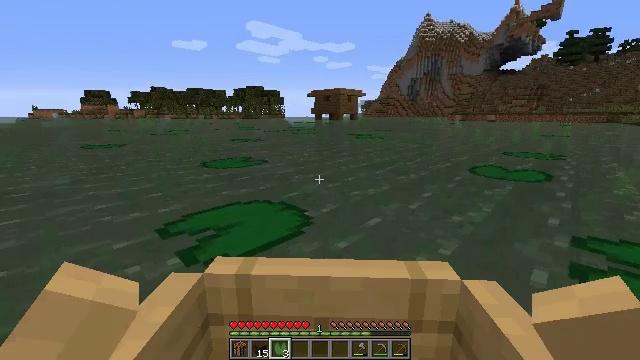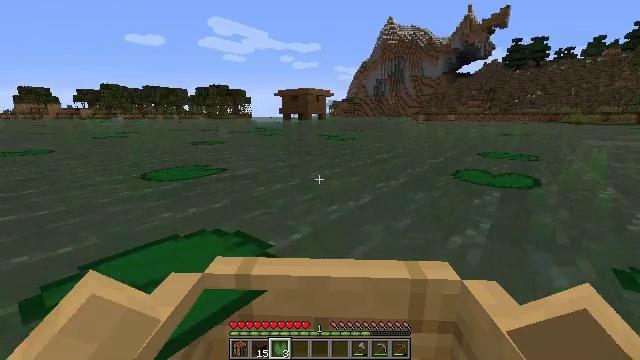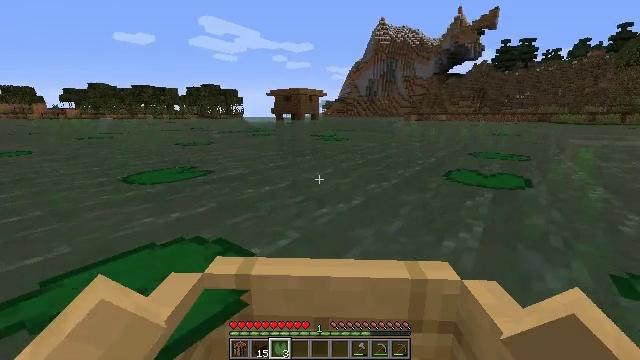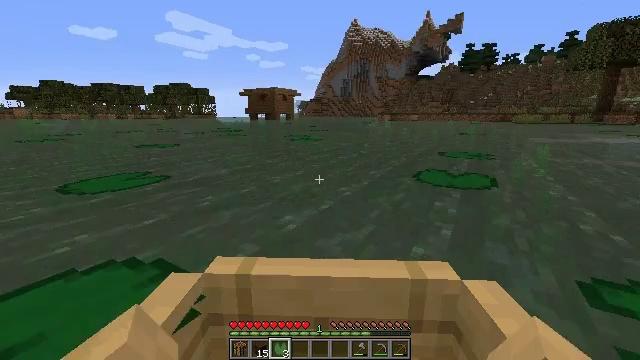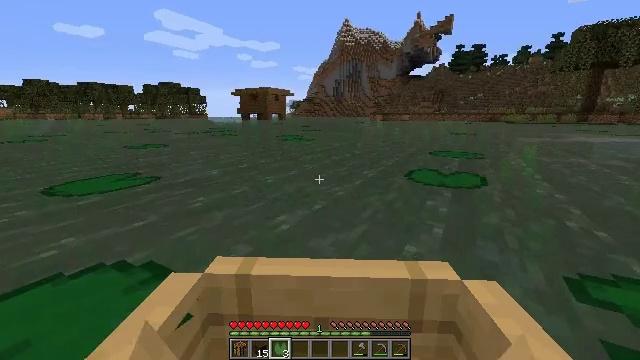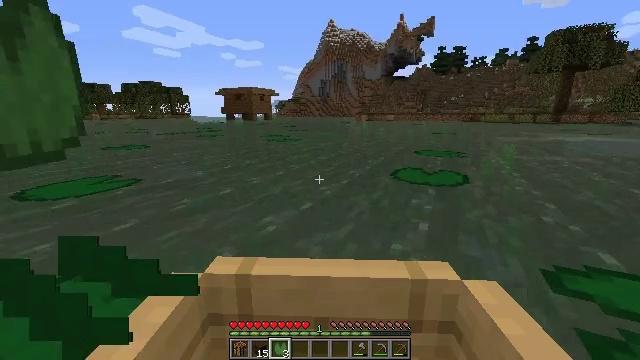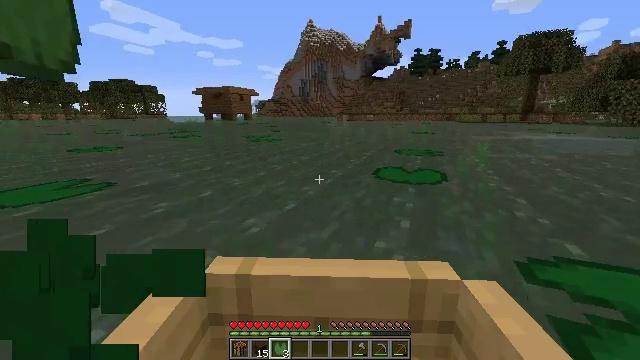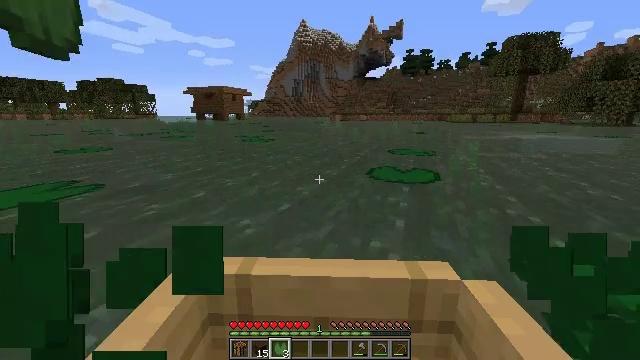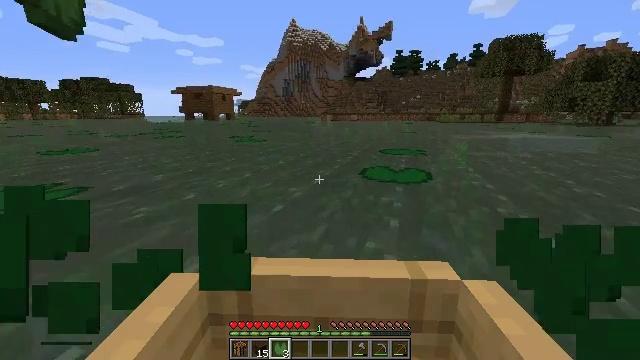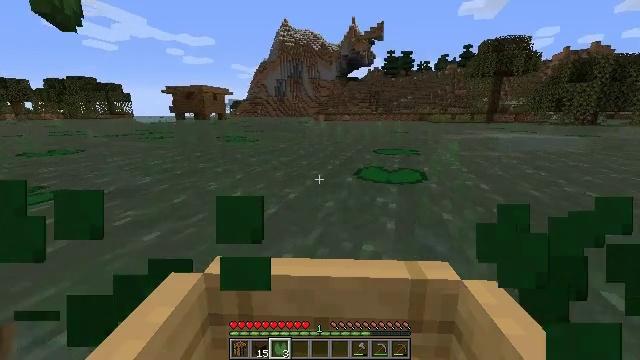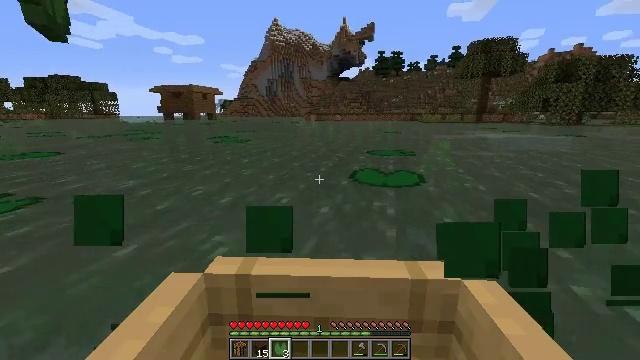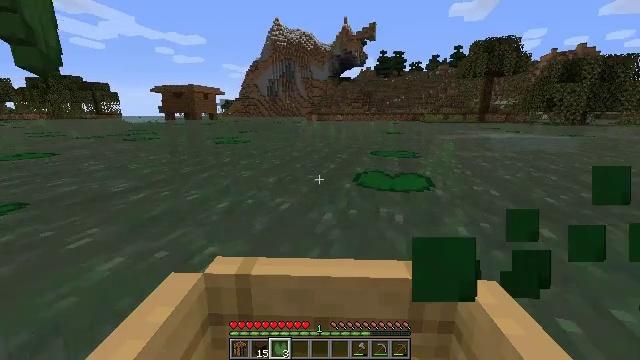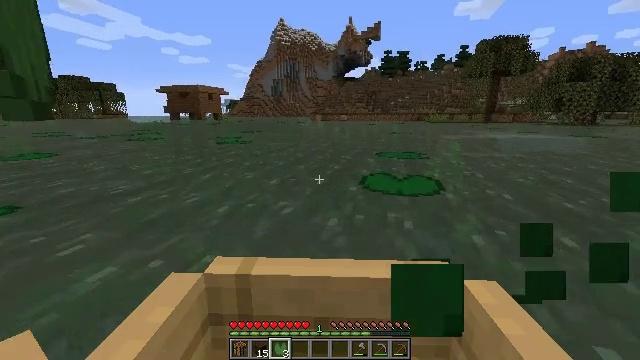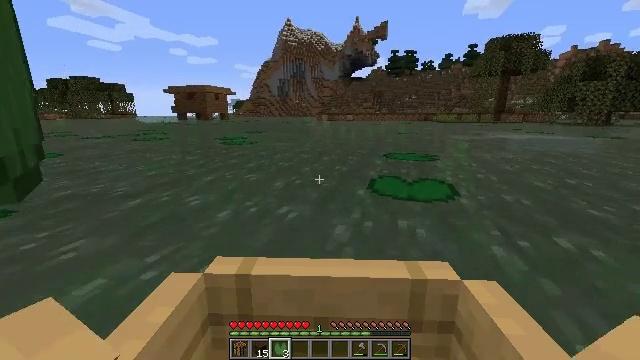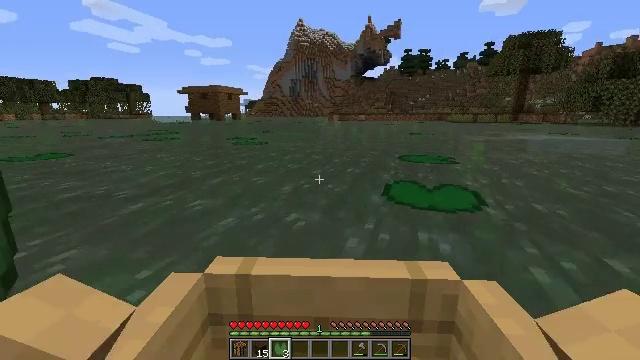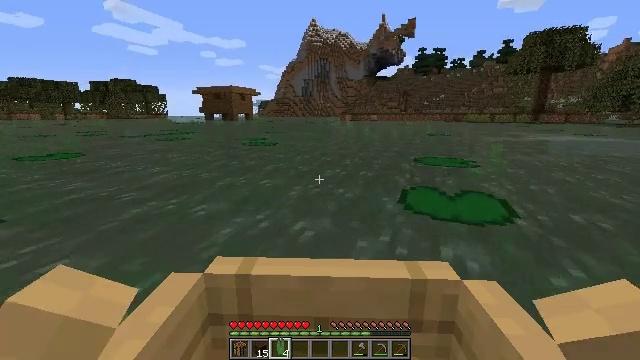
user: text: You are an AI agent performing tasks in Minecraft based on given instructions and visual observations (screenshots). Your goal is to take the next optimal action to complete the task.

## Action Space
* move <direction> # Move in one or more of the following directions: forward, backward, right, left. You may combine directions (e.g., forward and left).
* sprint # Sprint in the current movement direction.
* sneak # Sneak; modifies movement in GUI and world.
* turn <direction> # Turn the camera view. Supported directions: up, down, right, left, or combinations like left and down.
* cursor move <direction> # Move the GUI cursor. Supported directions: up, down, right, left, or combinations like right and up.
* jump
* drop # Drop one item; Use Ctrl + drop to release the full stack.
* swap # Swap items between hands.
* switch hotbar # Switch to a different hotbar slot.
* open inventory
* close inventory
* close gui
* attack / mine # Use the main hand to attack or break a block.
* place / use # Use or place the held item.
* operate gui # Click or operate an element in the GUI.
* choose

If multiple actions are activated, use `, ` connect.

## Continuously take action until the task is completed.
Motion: motion action
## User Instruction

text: Drop a lily pad.
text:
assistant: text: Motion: move forward
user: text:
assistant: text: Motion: move forward
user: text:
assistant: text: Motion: move forward
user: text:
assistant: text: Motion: move forward
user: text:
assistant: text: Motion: move forward
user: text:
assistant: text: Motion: move forward
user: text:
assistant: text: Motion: move forward
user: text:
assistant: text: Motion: move forward
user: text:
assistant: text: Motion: move forward and move left
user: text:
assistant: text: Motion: move forward and move left
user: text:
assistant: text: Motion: move forward and move left
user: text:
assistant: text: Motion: move forward and move left
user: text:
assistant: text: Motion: move forward and move left
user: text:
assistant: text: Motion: move forward and move left
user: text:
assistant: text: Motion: move forward
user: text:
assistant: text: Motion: move forward
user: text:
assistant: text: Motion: move forward
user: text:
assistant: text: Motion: move forward
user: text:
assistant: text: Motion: move forward
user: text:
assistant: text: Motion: move forward
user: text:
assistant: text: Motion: move forward
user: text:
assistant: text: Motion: move forward
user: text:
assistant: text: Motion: move forward
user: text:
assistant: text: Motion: move forward
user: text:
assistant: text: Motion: move forward
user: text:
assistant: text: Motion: move forward
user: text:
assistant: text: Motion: move forward
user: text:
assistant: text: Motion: move forward
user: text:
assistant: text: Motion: move forward
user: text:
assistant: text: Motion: move forward